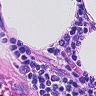
Metastatic tissue present: no